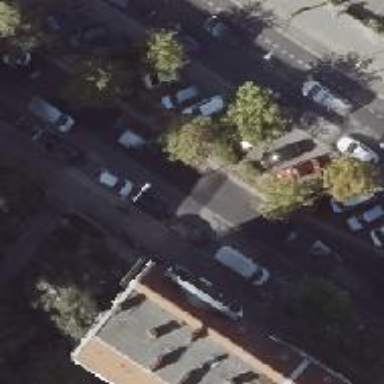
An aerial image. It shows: Street-side parking area with paving stones.